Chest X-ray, AP view. Patient: 35 years old, sex M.
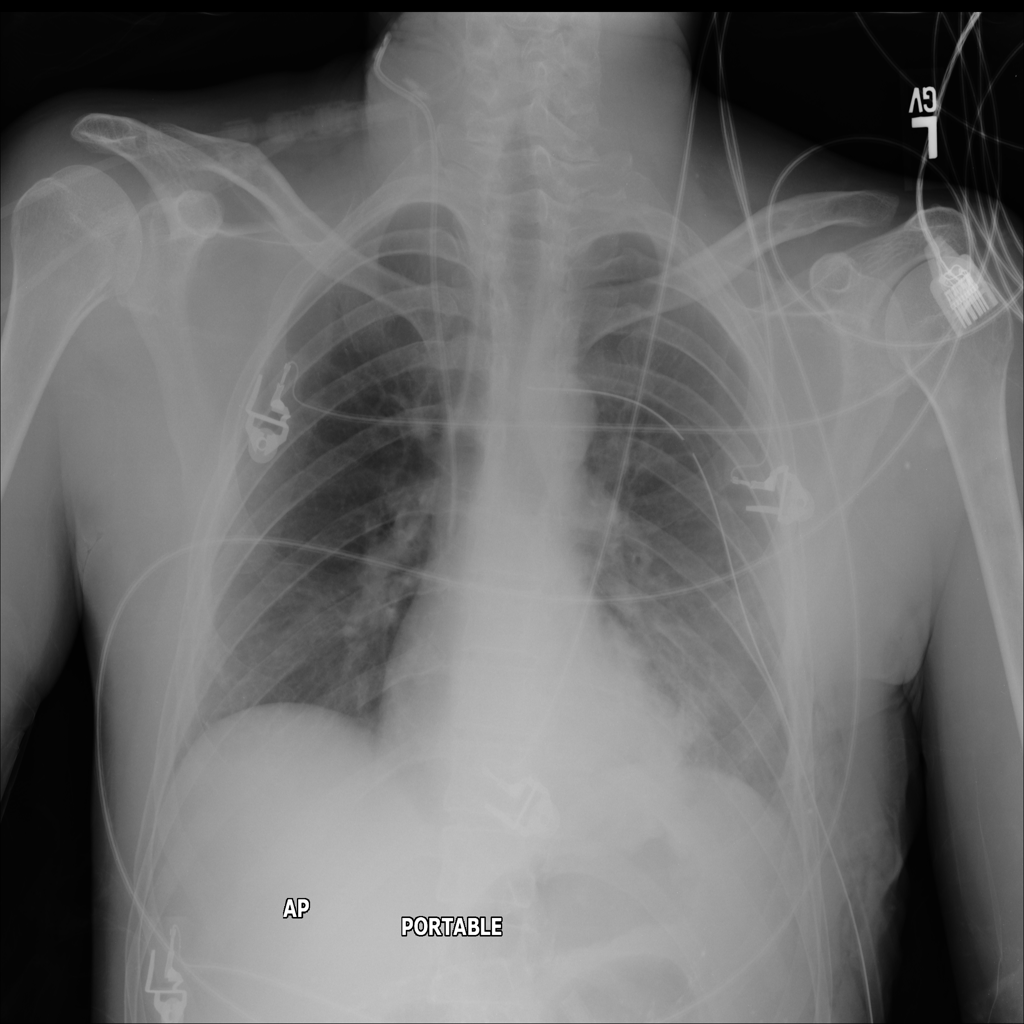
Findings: No Finding